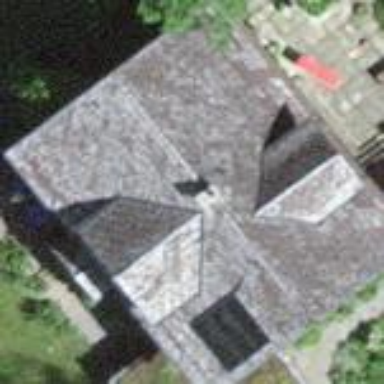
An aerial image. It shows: Detached building.